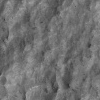
Atmospheric dust classification: not_dusty